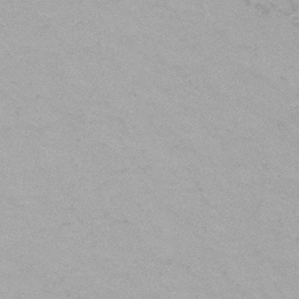
Label: frost